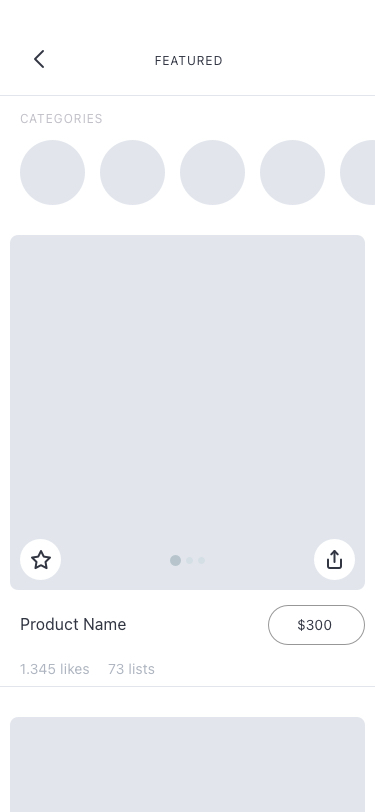
Text in this UI design:
1.345 likes
73 lists
$300
Product Name
CATEGORIES
FEATURED